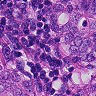
Metastatic tissue present: yes